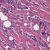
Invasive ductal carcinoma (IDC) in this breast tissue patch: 1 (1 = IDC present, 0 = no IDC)